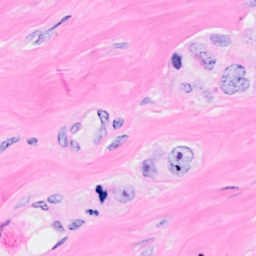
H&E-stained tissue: Breast